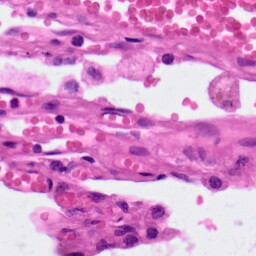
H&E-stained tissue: Lung